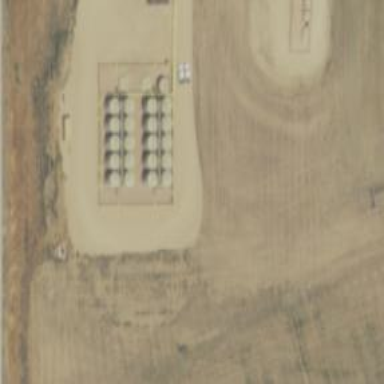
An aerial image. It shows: Storage tank with man-made structure.